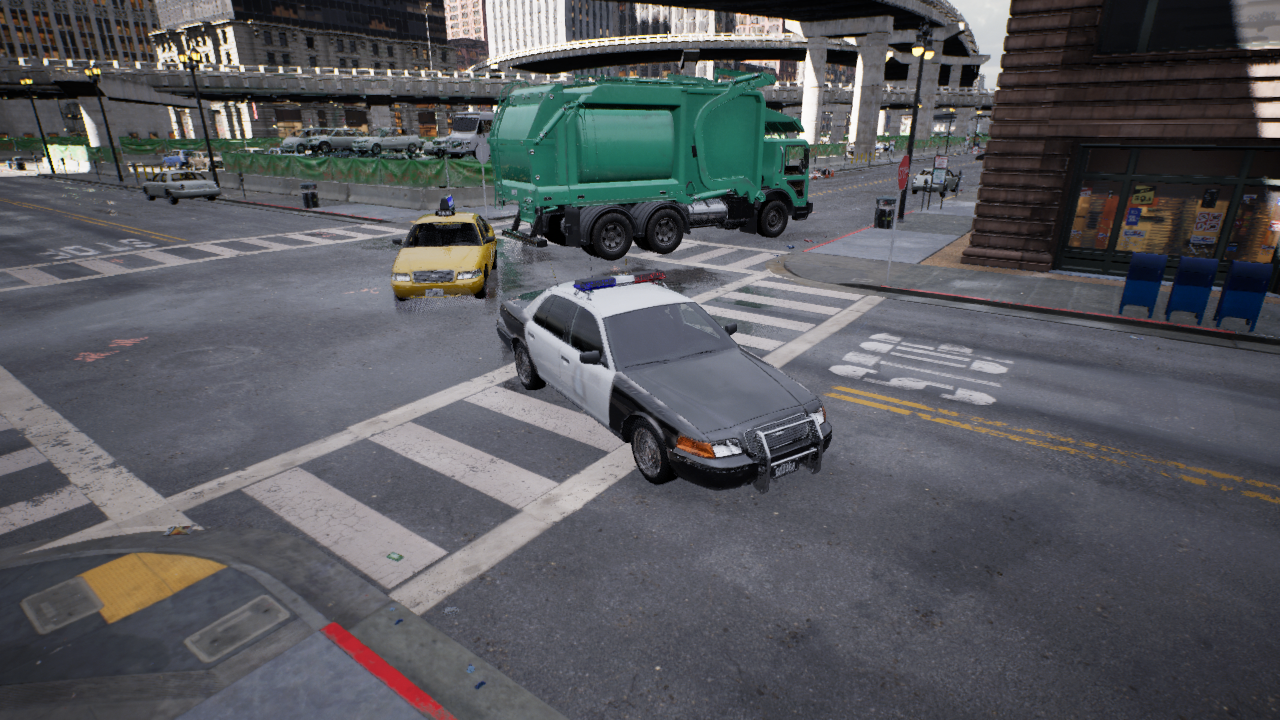
Venue: intersection
Lighting: clear day
Vehicle rig: sedan